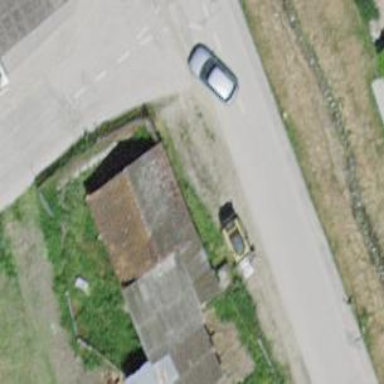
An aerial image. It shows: Shed building.